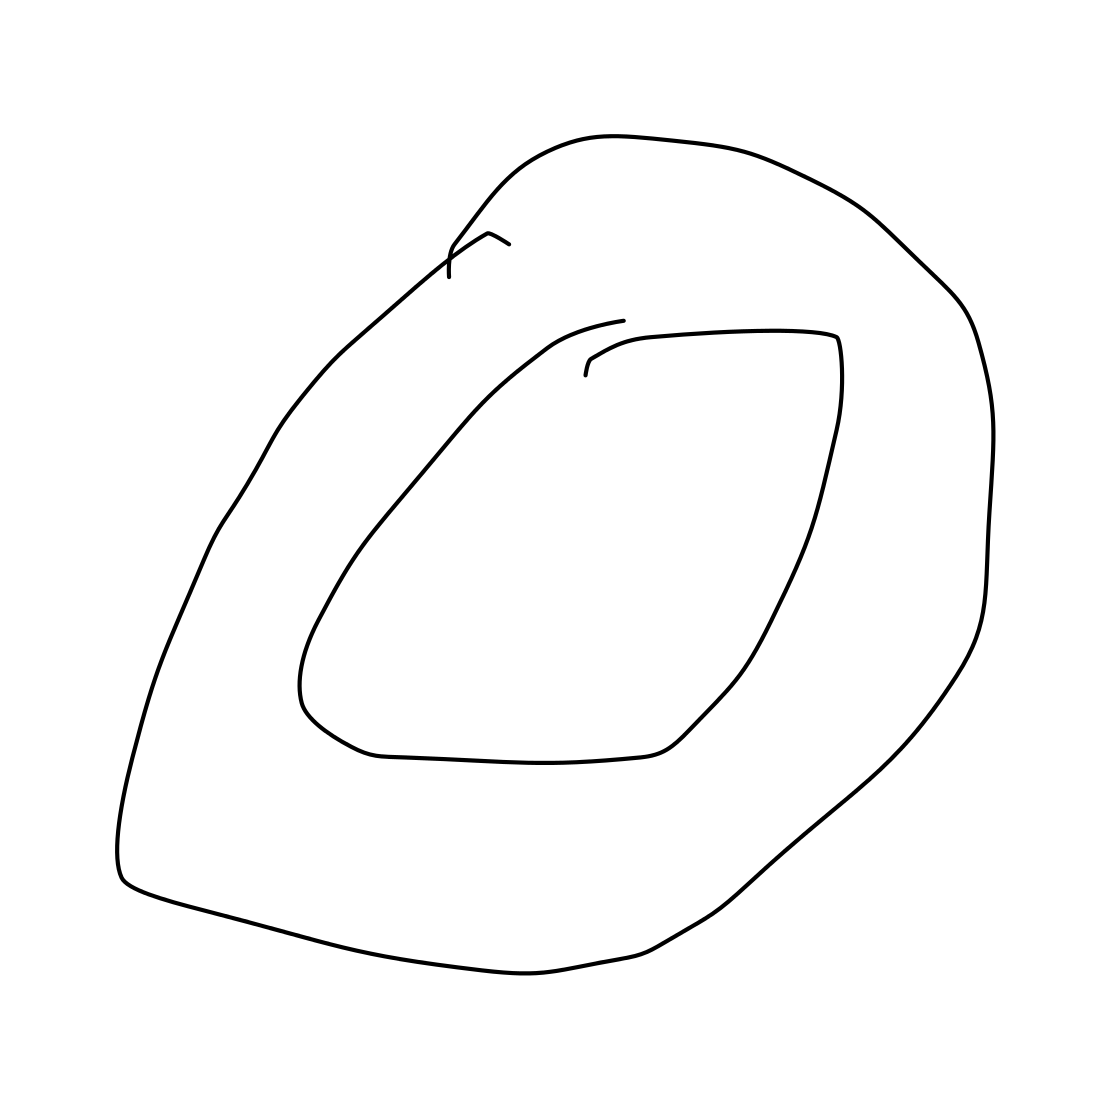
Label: tire